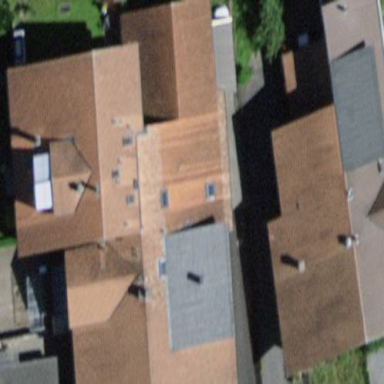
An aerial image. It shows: Residential building.